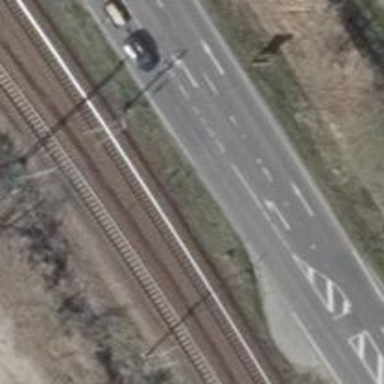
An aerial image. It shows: Railway signal.